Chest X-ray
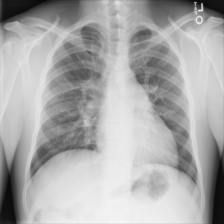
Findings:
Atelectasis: negative
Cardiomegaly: negative
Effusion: negative
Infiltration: negative
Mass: negative
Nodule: negative
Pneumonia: negative
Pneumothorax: negative
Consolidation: negative
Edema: negative
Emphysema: negative
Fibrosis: negative
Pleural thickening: negative
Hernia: negative